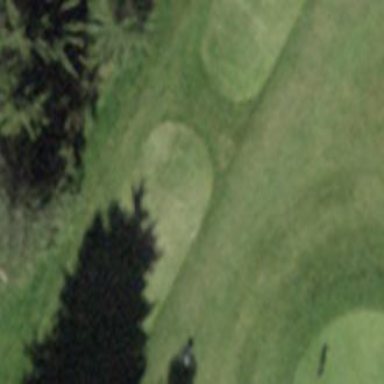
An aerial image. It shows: Grass area designated as golf tee.